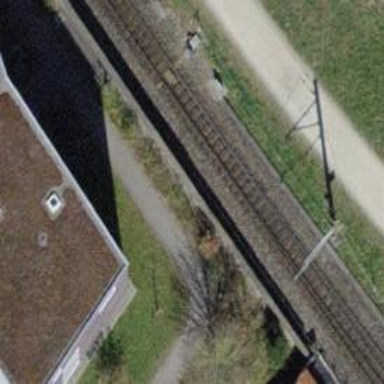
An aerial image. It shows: Narrow-gauge railway track with 1 electrified contact line.